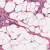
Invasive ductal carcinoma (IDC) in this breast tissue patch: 1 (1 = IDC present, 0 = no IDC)